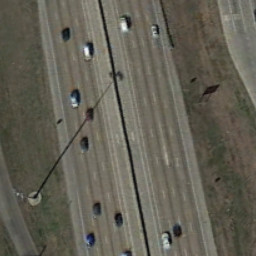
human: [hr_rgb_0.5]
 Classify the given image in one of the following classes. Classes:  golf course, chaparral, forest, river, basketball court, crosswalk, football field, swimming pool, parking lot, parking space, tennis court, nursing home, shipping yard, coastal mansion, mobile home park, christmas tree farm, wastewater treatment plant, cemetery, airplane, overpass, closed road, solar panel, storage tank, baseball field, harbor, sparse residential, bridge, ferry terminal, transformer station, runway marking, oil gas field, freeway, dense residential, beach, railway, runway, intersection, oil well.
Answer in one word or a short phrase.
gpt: freeway